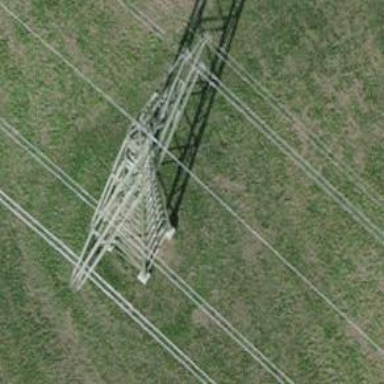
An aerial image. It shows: Power tower.